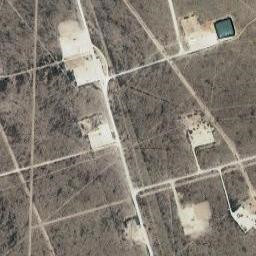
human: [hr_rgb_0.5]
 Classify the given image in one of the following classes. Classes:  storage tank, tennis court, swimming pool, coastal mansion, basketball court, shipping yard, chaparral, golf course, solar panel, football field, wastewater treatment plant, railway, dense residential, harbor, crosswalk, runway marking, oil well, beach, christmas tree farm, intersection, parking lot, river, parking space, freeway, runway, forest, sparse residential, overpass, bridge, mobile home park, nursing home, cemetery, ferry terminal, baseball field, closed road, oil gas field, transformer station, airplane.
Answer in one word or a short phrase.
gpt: oil gas field